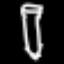
Label: pencil